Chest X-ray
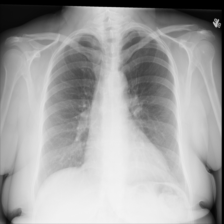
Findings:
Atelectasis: negative
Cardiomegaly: negative
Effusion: negative
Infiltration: negative
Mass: negative
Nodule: negative
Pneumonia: negative
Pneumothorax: negative
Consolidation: negative
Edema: negative
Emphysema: negative
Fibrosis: negative
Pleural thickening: negative
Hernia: negative